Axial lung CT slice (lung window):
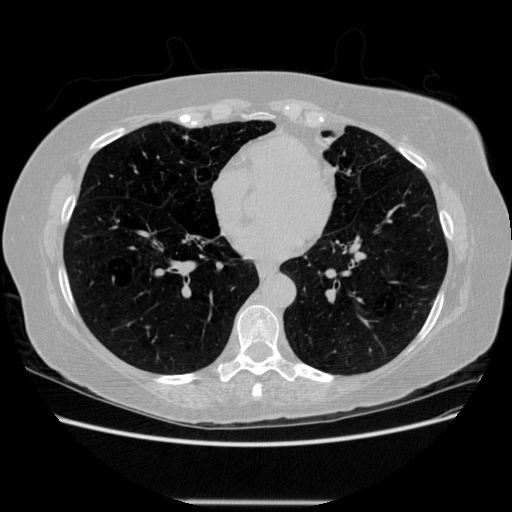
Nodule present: no